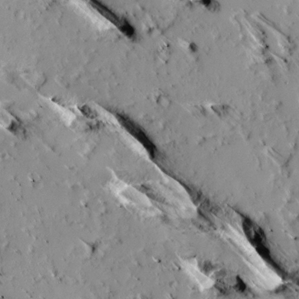
Label: non_frost